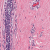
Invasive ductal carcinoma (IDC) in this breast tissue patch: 0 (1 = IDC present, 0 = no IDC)